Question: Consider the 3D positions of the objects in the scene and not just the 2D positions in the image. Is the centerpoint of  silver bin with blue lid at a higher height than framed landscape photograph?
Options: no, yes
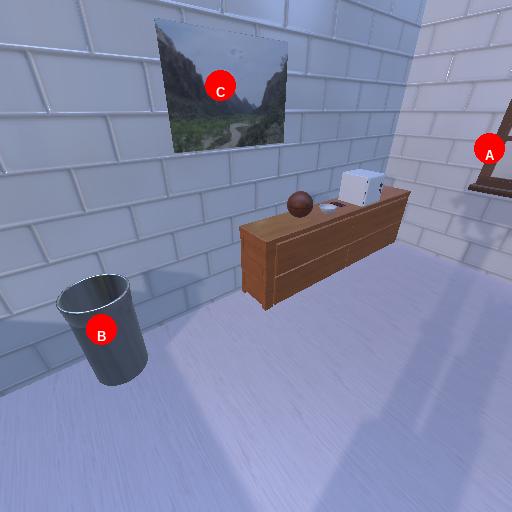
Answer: no